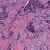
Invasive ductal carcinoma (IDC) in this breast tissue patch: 1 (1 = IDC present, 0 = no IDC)